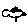
Label: bird